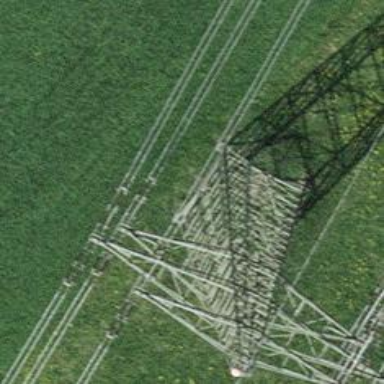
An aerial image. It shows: Power tower.